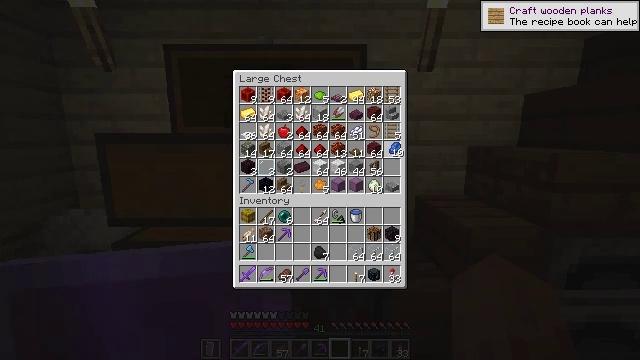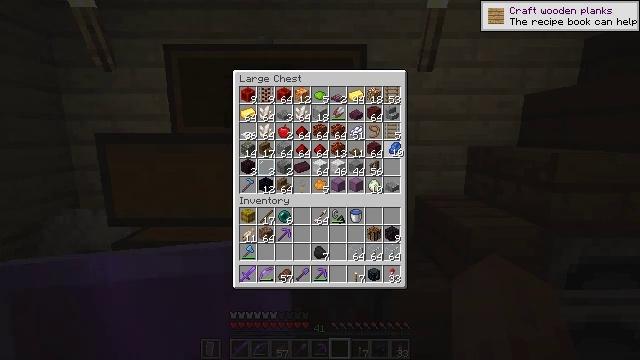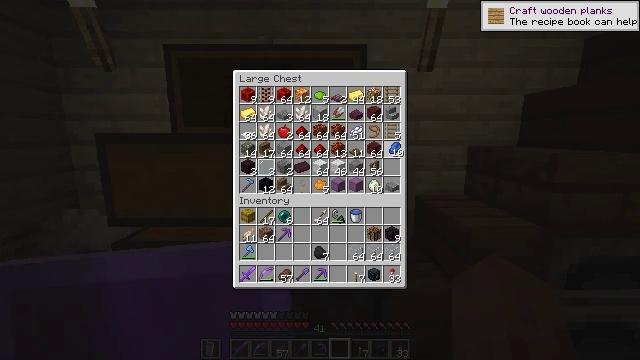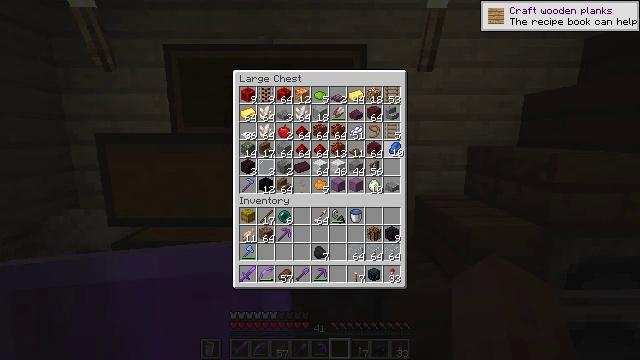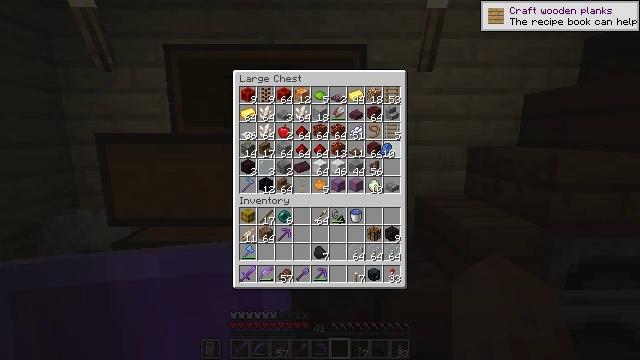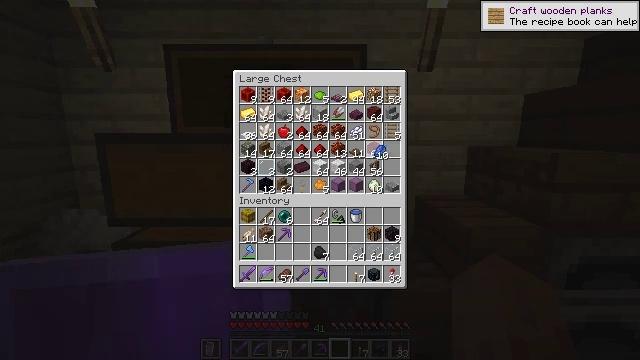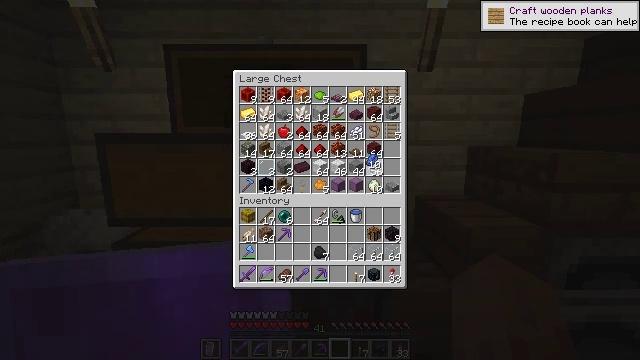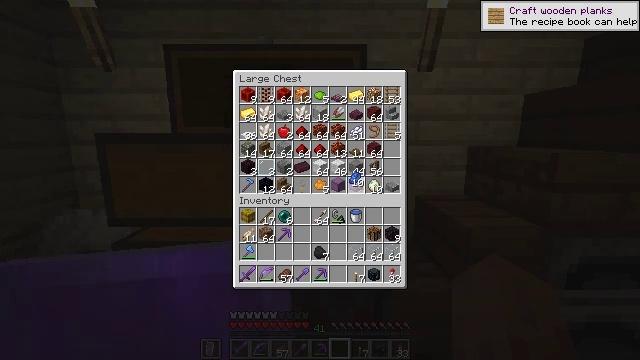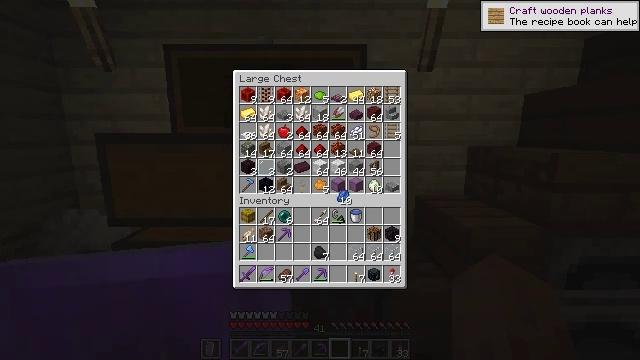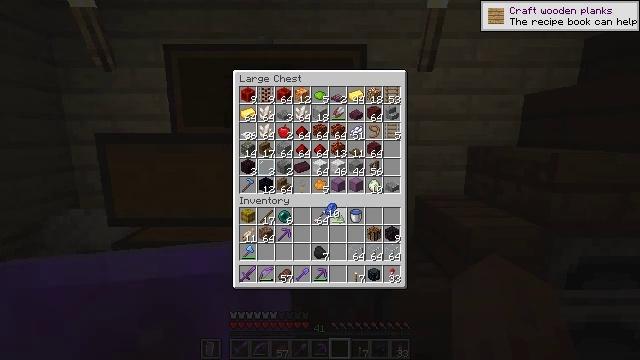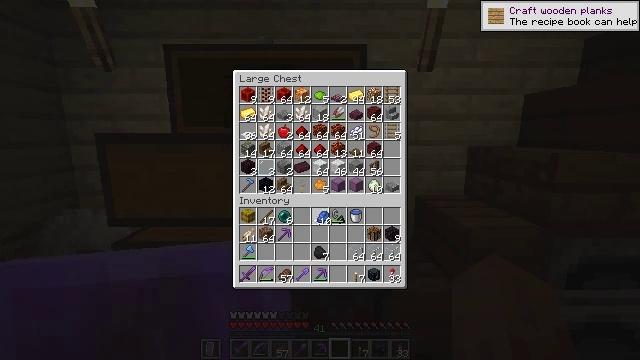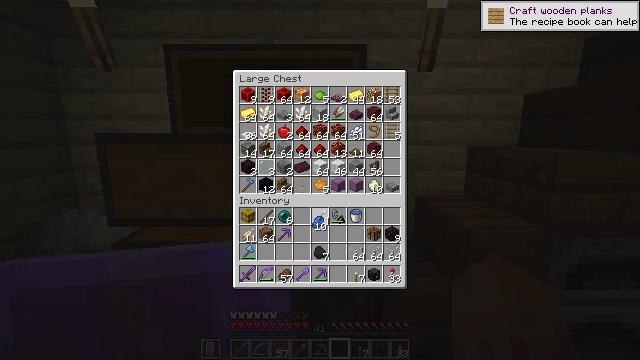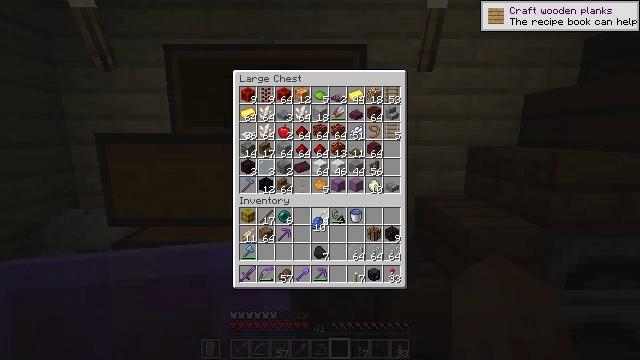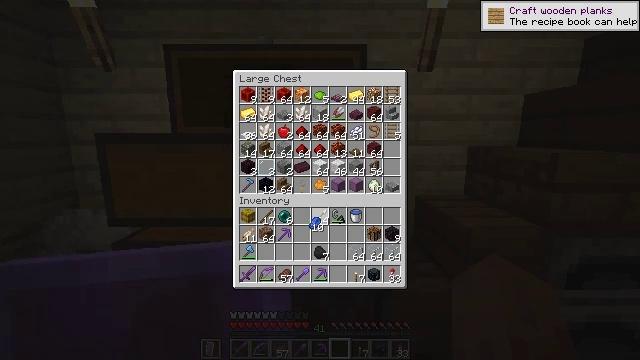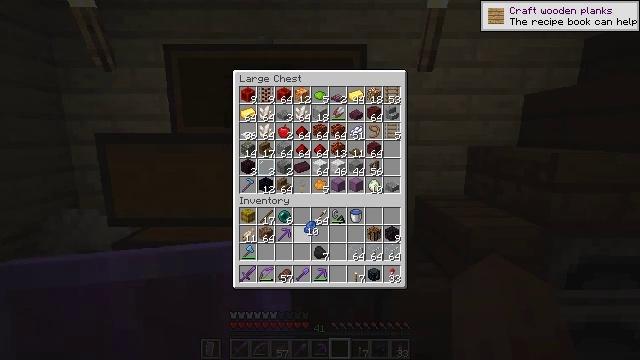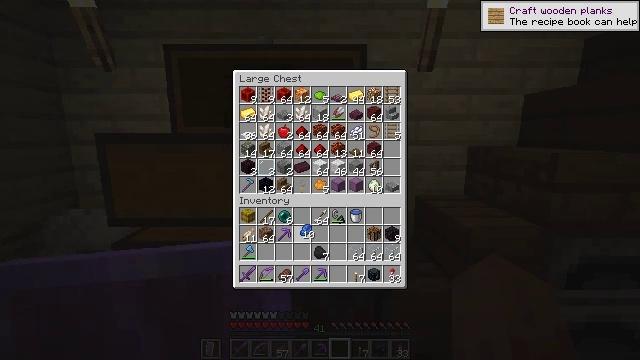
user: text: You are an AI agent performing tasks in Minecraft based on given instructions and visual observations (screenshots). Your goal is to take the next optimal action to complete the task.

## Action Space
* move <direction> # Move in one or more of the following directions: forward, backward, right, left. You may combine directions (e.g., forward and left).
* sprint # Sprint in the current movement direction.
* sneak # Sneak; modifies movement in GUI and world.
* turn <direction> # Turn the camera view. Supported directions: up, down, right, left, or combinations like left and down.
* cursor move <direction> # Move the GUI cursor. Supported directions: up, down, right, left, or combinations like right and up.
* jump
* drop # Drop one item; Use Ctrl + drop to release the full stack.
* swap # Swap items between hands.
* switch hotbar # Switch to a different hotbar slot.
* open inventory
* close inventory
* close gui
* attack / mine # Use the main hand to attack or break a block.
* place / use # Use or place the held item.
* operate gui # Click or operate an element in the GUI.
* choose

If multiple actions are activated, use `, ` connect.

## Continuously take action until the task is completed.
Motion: motion action
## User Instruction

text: Make a dark oak fence gate with the required materials in the crafting table.
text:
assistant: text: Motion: attack / mine
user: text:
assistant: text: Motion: attack / mine
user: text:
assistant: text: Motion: no_op
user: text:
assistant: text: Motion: turn left
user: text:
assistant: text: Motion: no_op
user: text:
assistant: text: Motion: turn left and down
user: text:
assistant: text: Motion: turn left and down
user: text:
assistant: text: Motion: turn left and down
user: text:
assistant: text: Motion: turn left and down
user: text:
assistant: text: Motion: turn left and down
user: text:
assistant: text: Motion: no_op
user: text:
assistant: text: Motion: no_op
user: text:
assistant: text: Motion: no_op
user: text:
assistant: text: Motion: no_op
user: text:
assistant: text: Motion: no_op
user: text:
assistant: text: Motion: no_op
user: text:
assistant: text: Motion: no_op
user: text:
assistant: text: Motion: no_op
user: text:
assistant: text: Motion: no_op
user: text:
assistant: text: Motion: no_op
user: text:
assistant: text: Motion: no_op
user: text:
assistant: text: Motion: no_op
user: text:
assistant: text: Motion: no_op
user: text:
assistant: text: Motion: no_op
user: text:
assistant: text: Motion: no_op
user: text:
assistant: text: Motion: no_op
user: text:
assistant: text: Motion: no_op
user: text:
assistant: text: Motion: no_op
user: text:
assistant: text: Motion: no_op
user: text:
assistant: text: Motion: no_op